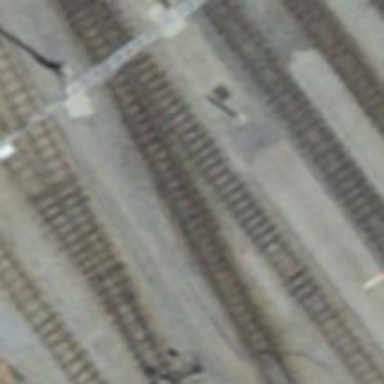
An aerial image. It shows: Narrow-gauge railway yard with electrified contact line.